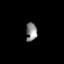
Tissue: lung
Cell type: Epithelial cells
Senescence score: 0.2264
Nuclear area (px): 200
Mean DAPI intensity: 135.725